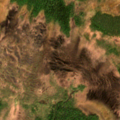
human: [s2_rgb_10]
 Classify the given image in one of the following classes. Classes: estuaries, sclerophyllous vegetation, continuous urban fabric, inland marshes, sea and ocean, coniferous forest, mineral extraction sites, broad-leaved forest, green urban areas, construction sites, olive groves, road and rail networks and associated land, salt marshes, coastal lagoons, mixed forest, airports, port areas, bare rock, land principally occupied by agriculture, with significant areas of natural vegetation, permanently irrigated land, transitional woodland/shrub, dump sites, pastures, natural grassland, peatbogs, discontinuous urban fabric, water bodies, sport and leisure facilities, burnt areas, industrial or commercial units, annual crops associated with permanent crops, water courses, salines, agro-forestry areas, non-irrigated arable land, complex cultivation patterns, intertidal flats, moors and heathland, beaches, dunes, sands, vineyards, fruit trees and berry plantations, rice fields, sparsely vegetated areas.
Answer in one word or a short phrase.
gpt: coniferous forest, mixed forest, transitional woodland/shrub, peatbogs